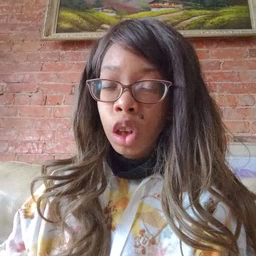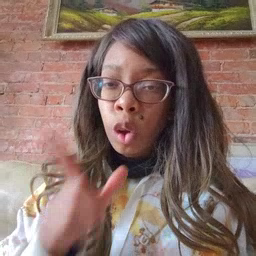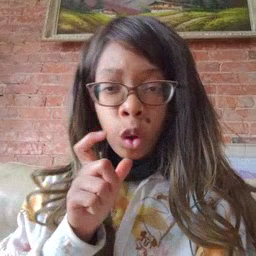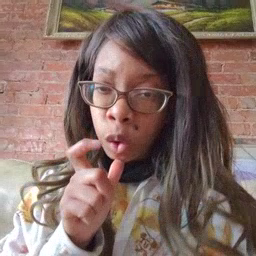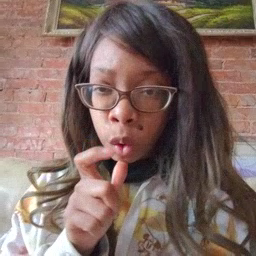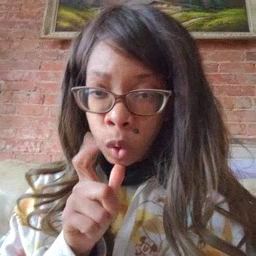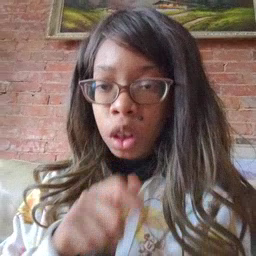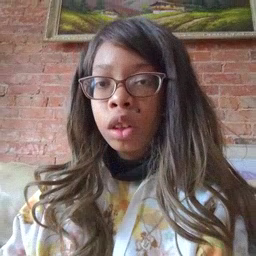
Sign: who